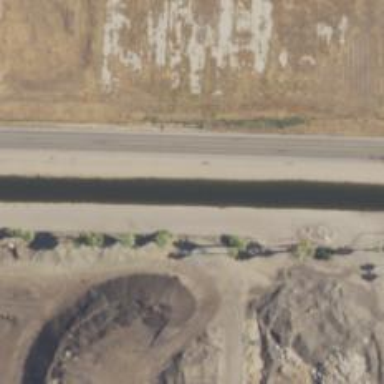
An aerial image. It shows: Canal culvert running through tunnel.